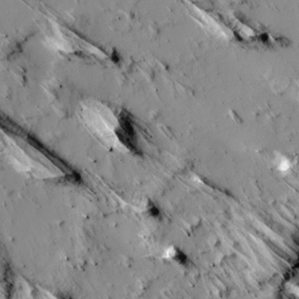
Label: non_frost